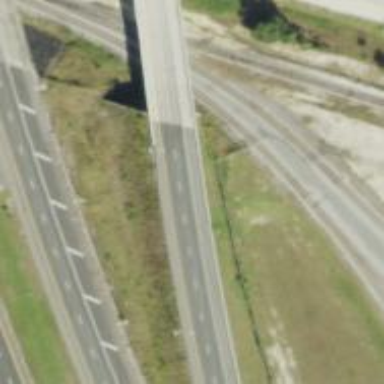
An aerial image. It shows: Motorway link road with diamond junction.